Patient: sex M, age 57
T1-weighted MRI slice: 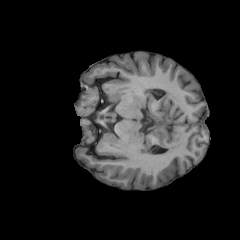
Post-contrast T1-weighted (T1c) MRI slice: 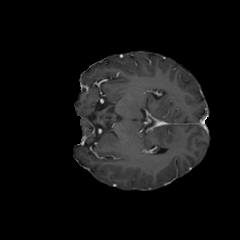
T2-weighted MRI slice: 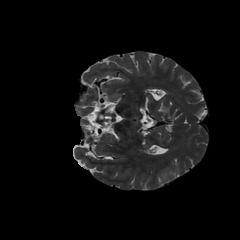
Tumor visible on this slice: no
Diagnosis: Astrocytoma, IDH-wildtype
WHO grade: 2